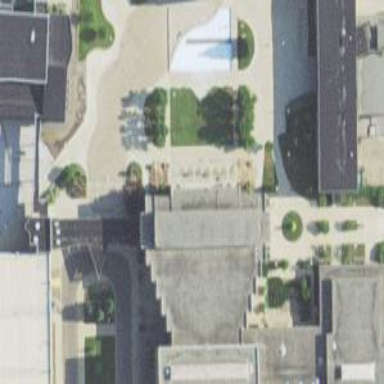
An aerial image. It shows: Theatre building.